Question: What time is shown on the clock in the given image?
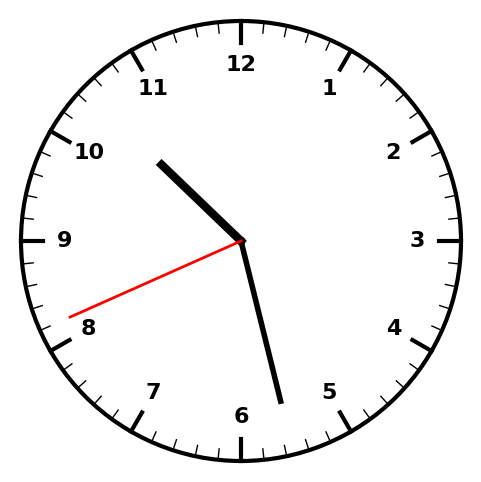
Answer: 10:27:41